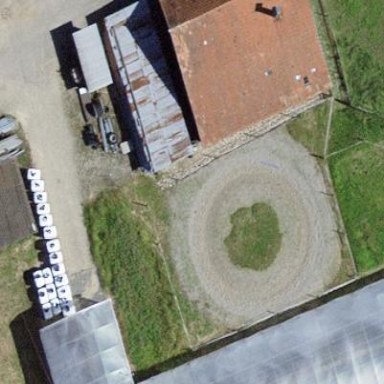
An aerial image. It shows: Rural barn.